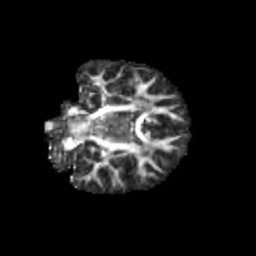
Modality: FA
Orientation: coronal
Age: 10
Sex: female
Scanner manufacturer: siemens
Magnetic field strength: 3 T
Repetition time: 3.8 s
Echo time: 0.07 s